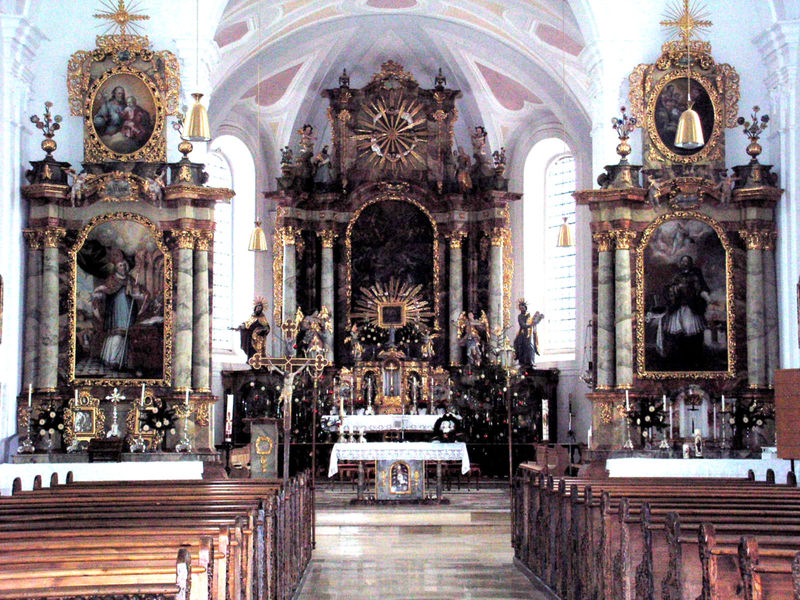
Titel: Wallfahrtskirche zur Heiligen in Dreifaltigkeitsberg
Standort: Dreifaltigkeitsberg, Wallfahrtskirche zur Heiligen Dreifaltigkeit (EU - D - Bayern)
Schlagwörter: gemälde, braun, holz, lampen, marmor, säulen, tisch, tuch, barock, stein, innenraum, kirche, gold, innen, rosa, engel, farbig, bilder, figuren, gestühl, kerzen, stuck, foto, kreuz, strahlen, altar, bänke, kirchenbänke, statuen, apsis, monstranz, chor, kruzifix, altäre, seitenaltar, weihnachtsbaum, christbaum, christbäume